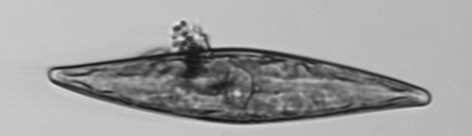
Label: Pleurosigma